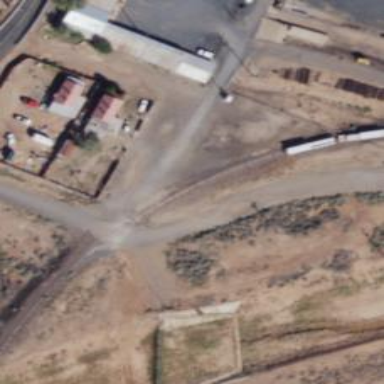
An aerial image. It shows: Rail spur service.